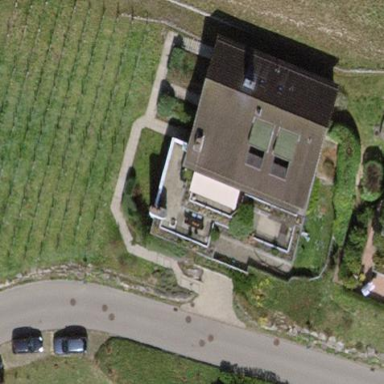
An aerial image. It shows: Vineyard.